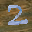
Label: 2